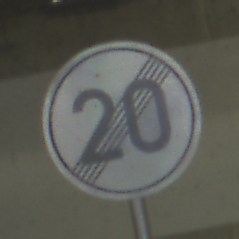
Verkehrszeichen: EndeGeschwindigkeit20
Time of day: NotSpecified
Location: Indoor (Special)
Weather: NotSpecified
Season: NotSpecified
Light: Artificial